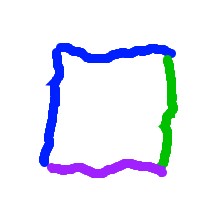
Shape: square